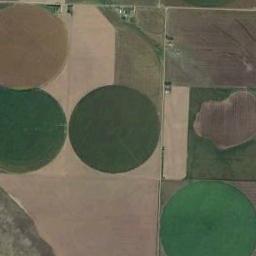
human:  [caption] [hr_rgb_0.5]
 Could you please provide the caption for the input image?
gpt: Four neatly arranged tan and green mixed circular fields .

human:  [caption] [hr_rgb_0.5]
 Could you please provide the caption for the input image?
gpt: Several circular farmlands with different colors are surrounded by some other shapes of farmlands .

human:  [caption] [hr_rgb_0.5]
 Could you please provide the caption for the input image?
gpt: The round field is in the square .

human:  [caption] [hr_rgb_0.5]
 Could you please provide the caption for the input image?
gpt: There are some green circle farmland and square farmland .

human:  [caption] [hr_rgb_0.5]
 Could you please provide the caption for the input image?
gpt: There are four circular farmlands of the same size .